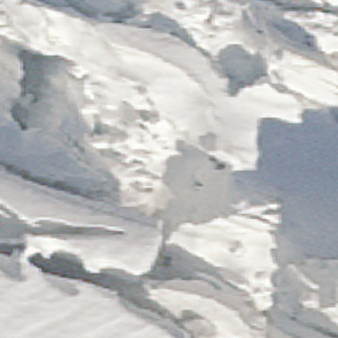
Label: other